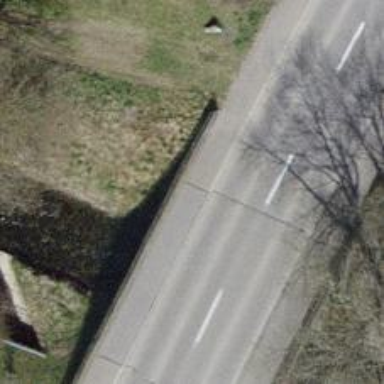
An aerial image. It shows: Sidewalk along the footway.